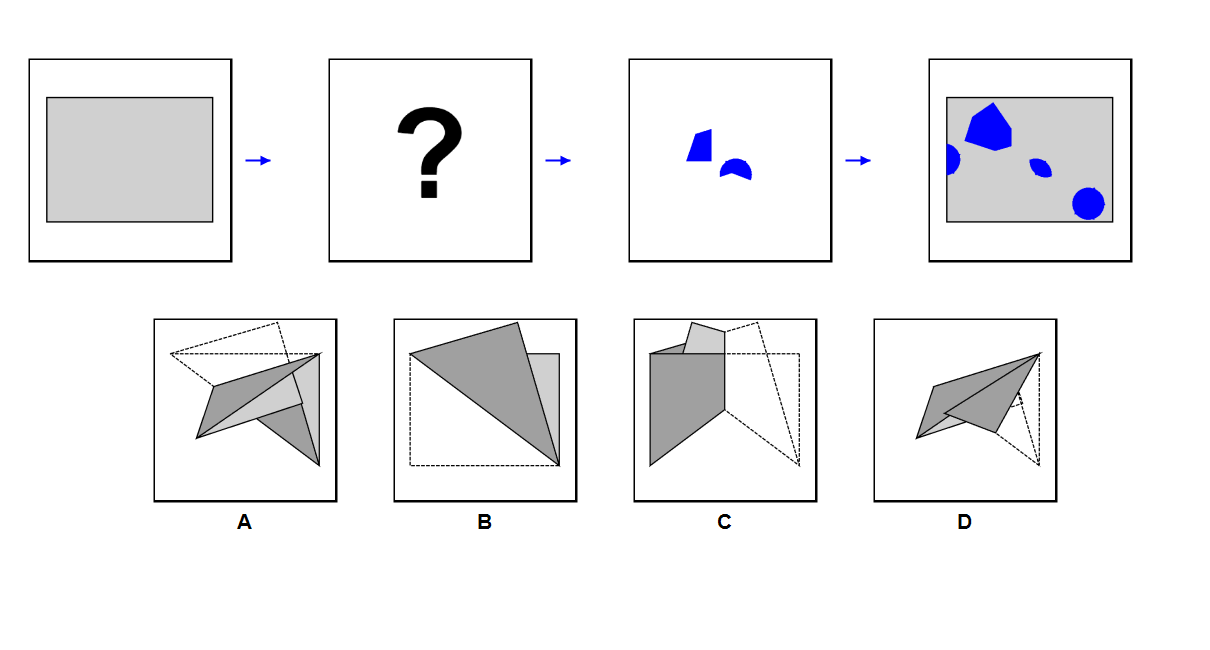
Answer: C